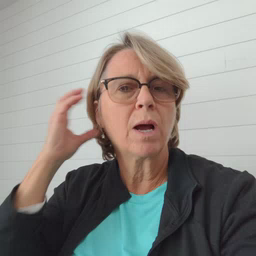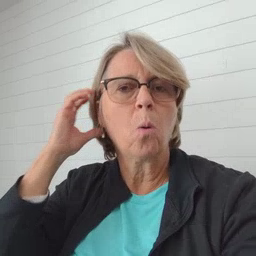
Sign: radio